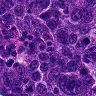
Metastatic tissue present: yes